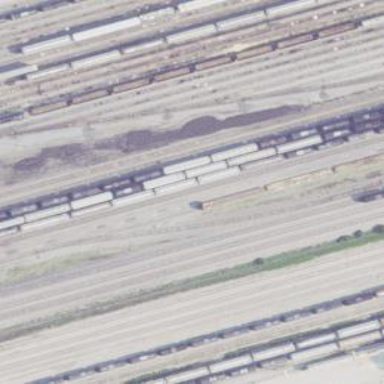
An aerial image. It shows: Railway yard in service.